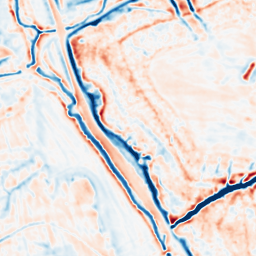
Category: multiscale
Decomposition family: dog_multiscale
Decomposition parameters: sigma_ratio: 1.4
n_scales: 4
base_sigma: 1
Upsampling method: cubic_catmull_rom
Upsampling parameters: scale: 8
Upsampling scale: 8